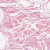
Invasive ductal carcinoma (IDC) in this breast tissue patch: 0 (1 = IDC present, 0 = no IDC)